Interaction volume radius: 5 \u00c5
Interaction volume height: 10 \u00c5
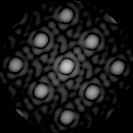
Disorder parameter: 0.02342